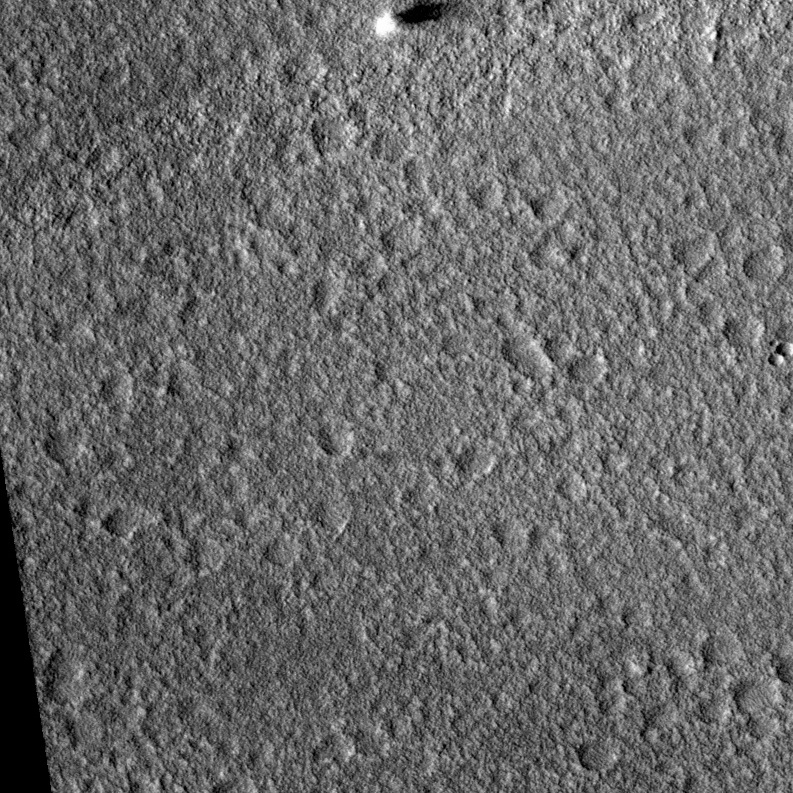
Label: dustdevil